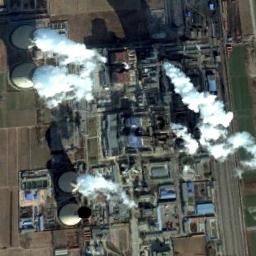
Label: thermal_power_station